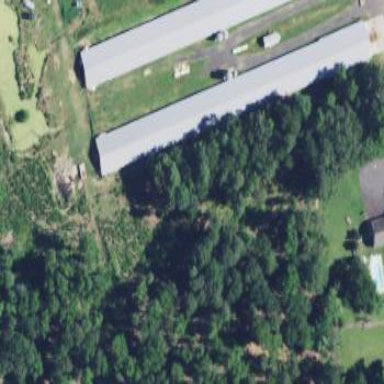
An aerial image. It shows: Farm auxiliary building.